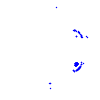
Particle: kaon